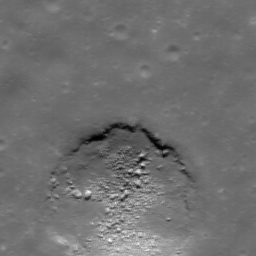
Pit: North Procellarum 2 Pit
Host crater: Oceanus Procellarum
Host type: mare
Lunar coordinates: latitude 35.343, longitude 314.345